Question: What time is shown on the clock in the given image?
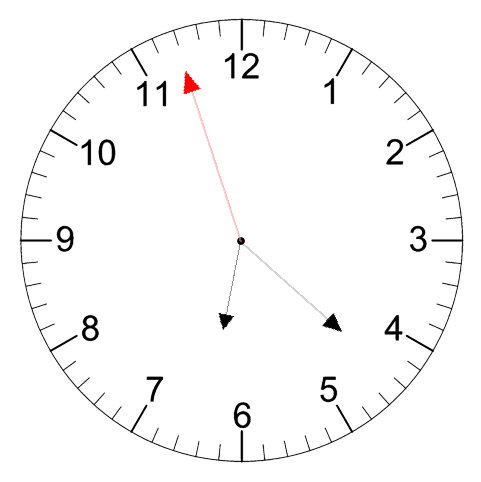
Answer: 06:21:57